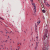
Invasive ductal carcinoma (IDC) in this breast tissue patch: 0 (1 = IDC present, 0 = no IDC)